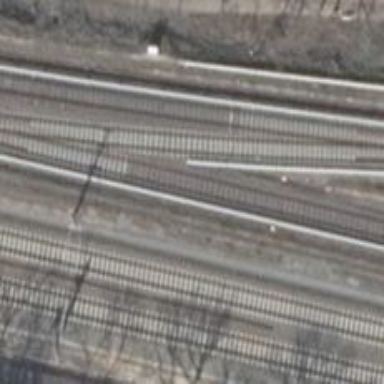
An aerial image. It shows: Electrified light rail railway.